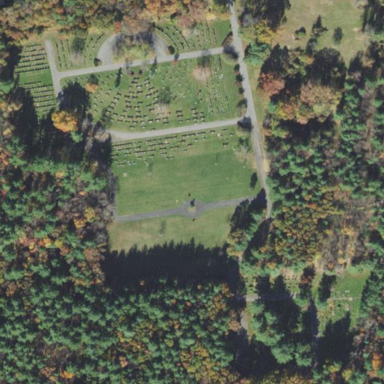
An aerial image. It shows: Cemetery.